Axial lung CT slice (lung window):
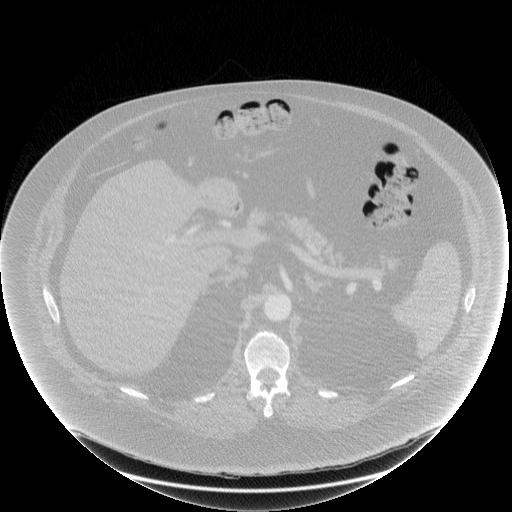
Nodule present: no